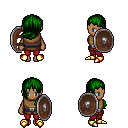
a pixel art fantasy rpg character, female body template, human, dark skin, leather chest armor, red pants, green left-swept hairstyle, gold boots, shield, four views (front, back, left, right), 2x2 character sprite sheet, small pixel art, hard edges, no anti-aliasing